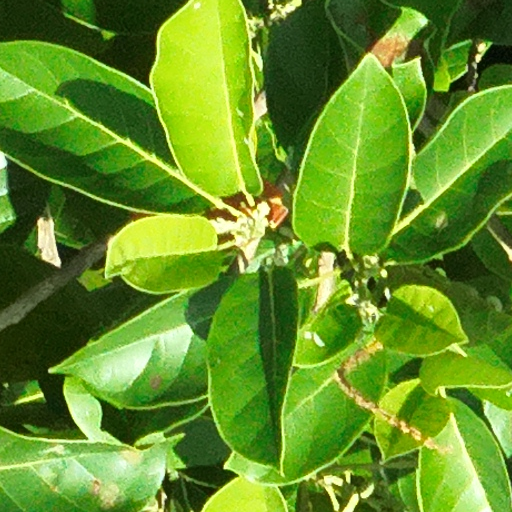
Species: Hieronyma alchorneoides
GBIF accepted scientific name: Hieronyma alchorneoides
Crown area (m\u00b2): 317.433